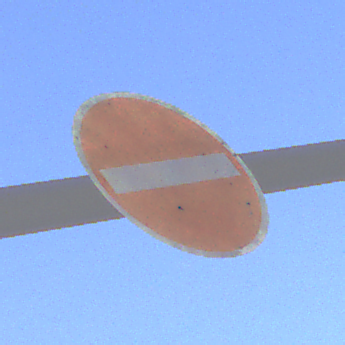
Verkehrszeichen: VerbotDerEinfahrt
Umgebung: Outdoor, Nature
Tageszeit: MorningAfternoon
Wetter: Clear
Licht: Natural
Jahreszeit: NotSpecified
Kontrast: HighContrast